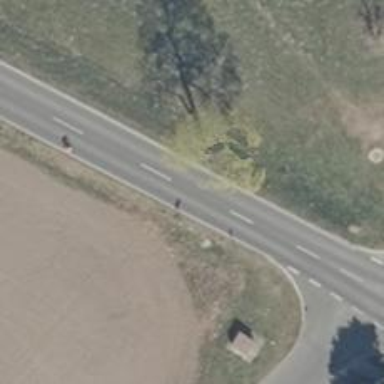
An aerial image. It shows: Secondary road with asphalt surface and lane markings.